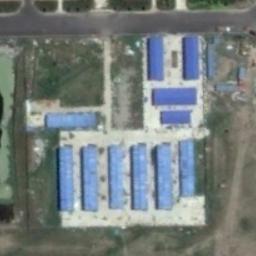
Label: industrial_area